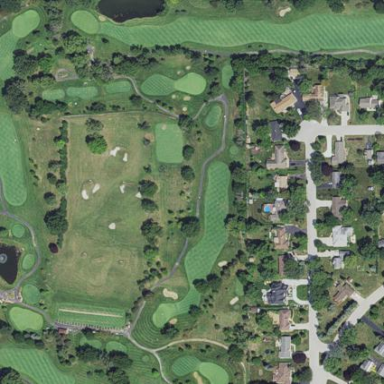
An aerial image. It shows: Golf course.